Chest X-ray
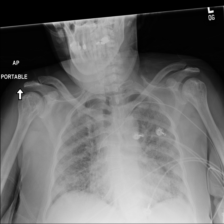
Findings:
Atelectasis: negative
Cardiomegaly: negative
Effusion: negative
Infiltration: positive
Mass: negative
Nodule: negative
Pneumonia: negative
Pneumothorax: negative
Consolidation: negative
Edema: negative
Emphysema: negative
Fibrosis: negative
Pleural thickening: negative
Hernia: negative